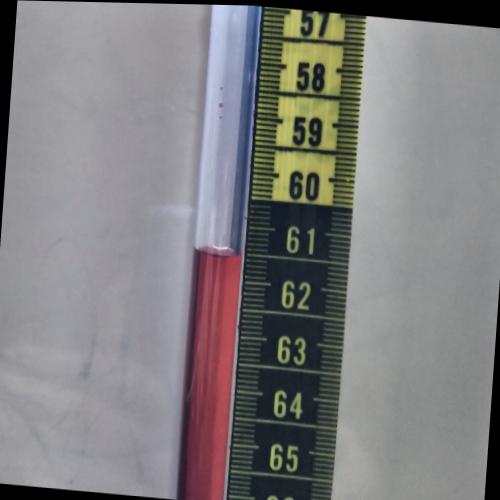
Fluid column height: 61.5 cm